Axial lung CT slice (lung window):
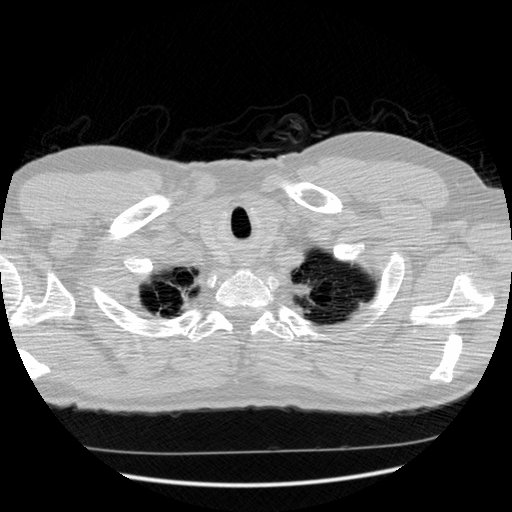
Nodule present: no